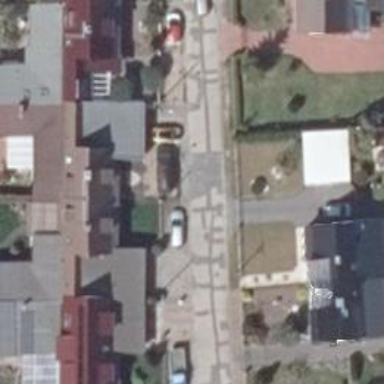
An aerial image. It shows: Smooth asphalt road in residential area.